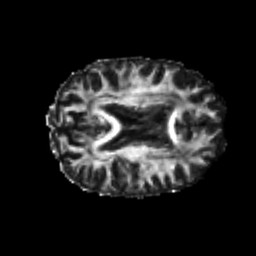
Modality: FA
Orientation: axial
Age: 22
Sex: male
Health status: healthy
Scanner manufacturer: philips
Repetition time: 7.386 s
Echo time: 0.08599 s